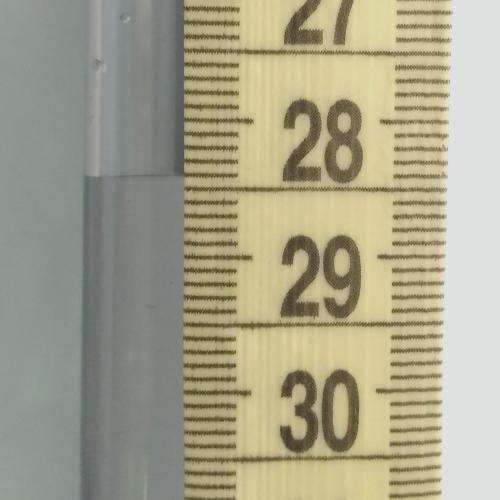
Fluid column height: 28.4 cm